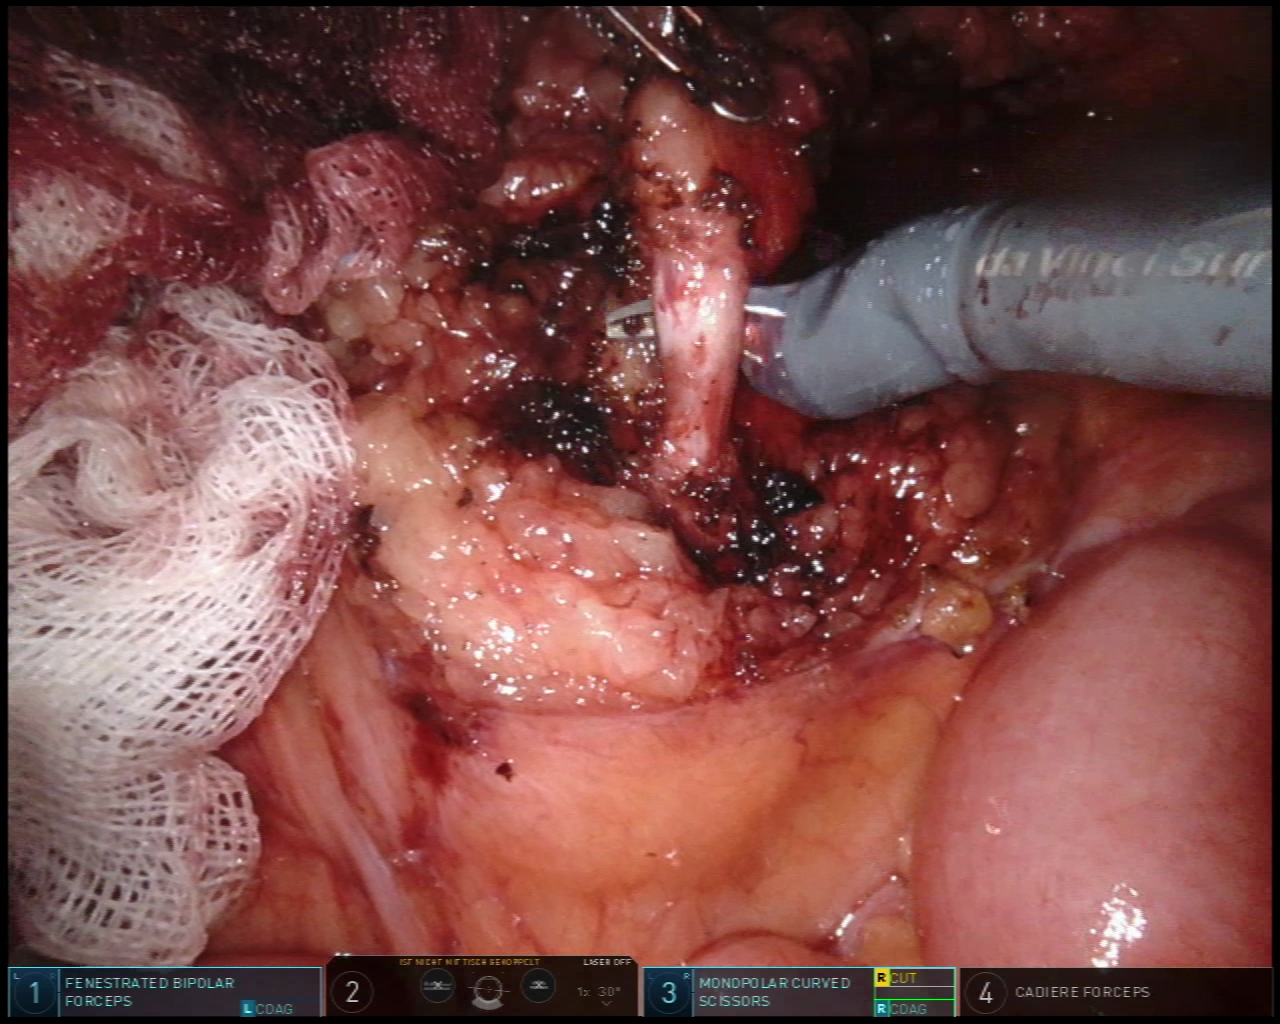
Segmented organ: small_intestine
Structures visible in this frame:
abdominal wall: no
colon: no
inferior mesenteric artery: no
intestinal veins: no
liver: no
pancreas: no
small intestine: yes
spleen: no
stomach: no
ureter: no
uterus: no
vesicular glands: no